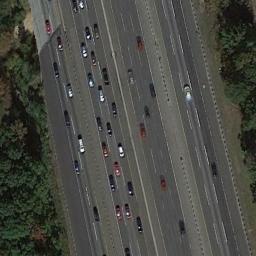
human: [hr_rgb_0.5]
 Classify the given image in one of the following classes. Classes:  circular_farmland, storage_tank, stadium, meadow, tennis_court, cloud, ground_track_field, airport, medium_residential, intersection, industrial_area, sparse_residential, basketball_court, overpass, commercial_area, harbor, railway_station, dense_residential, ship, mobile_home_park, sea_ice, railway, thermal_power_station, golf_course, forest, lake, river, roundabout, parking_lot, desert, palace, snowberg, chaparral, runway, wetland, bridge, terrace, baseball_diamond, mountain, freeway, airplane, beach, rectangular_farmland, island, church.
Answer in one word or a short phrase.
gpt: freeway